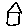
Label: house